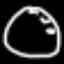
Label: clock